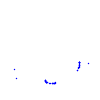
Particle: proton